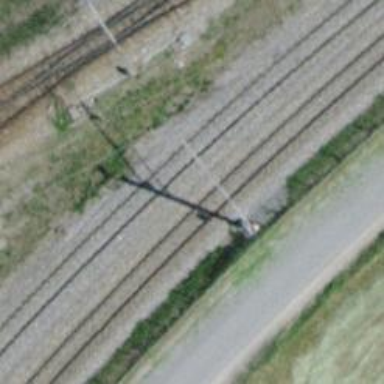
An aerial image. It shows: Narrow-gauge railway yard with electrified tracks featuring contact line.